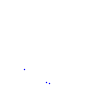
Particle: kaon